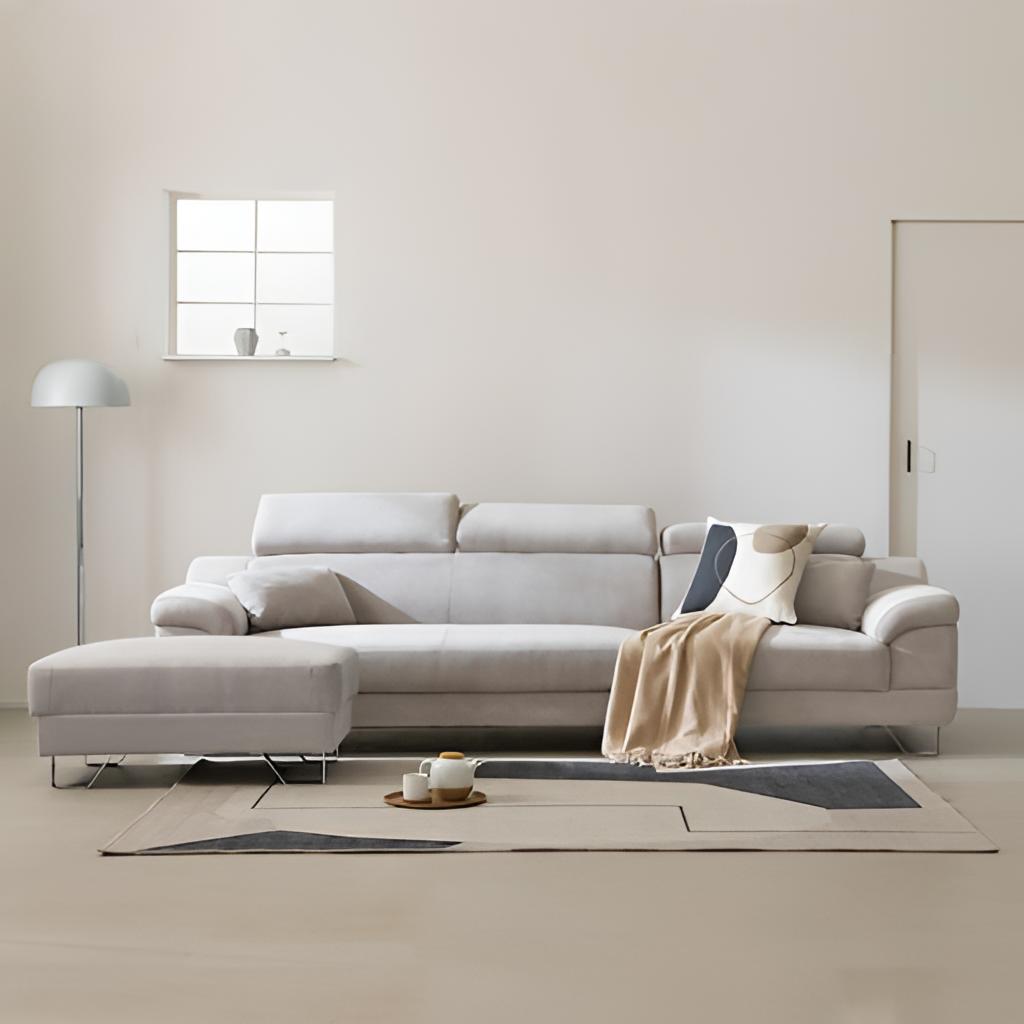
living room, beige leather sectional sofa, beige paint wallpaper, with solid pattern, beige tile flooring, with large square pattern, contemporary